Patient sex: M
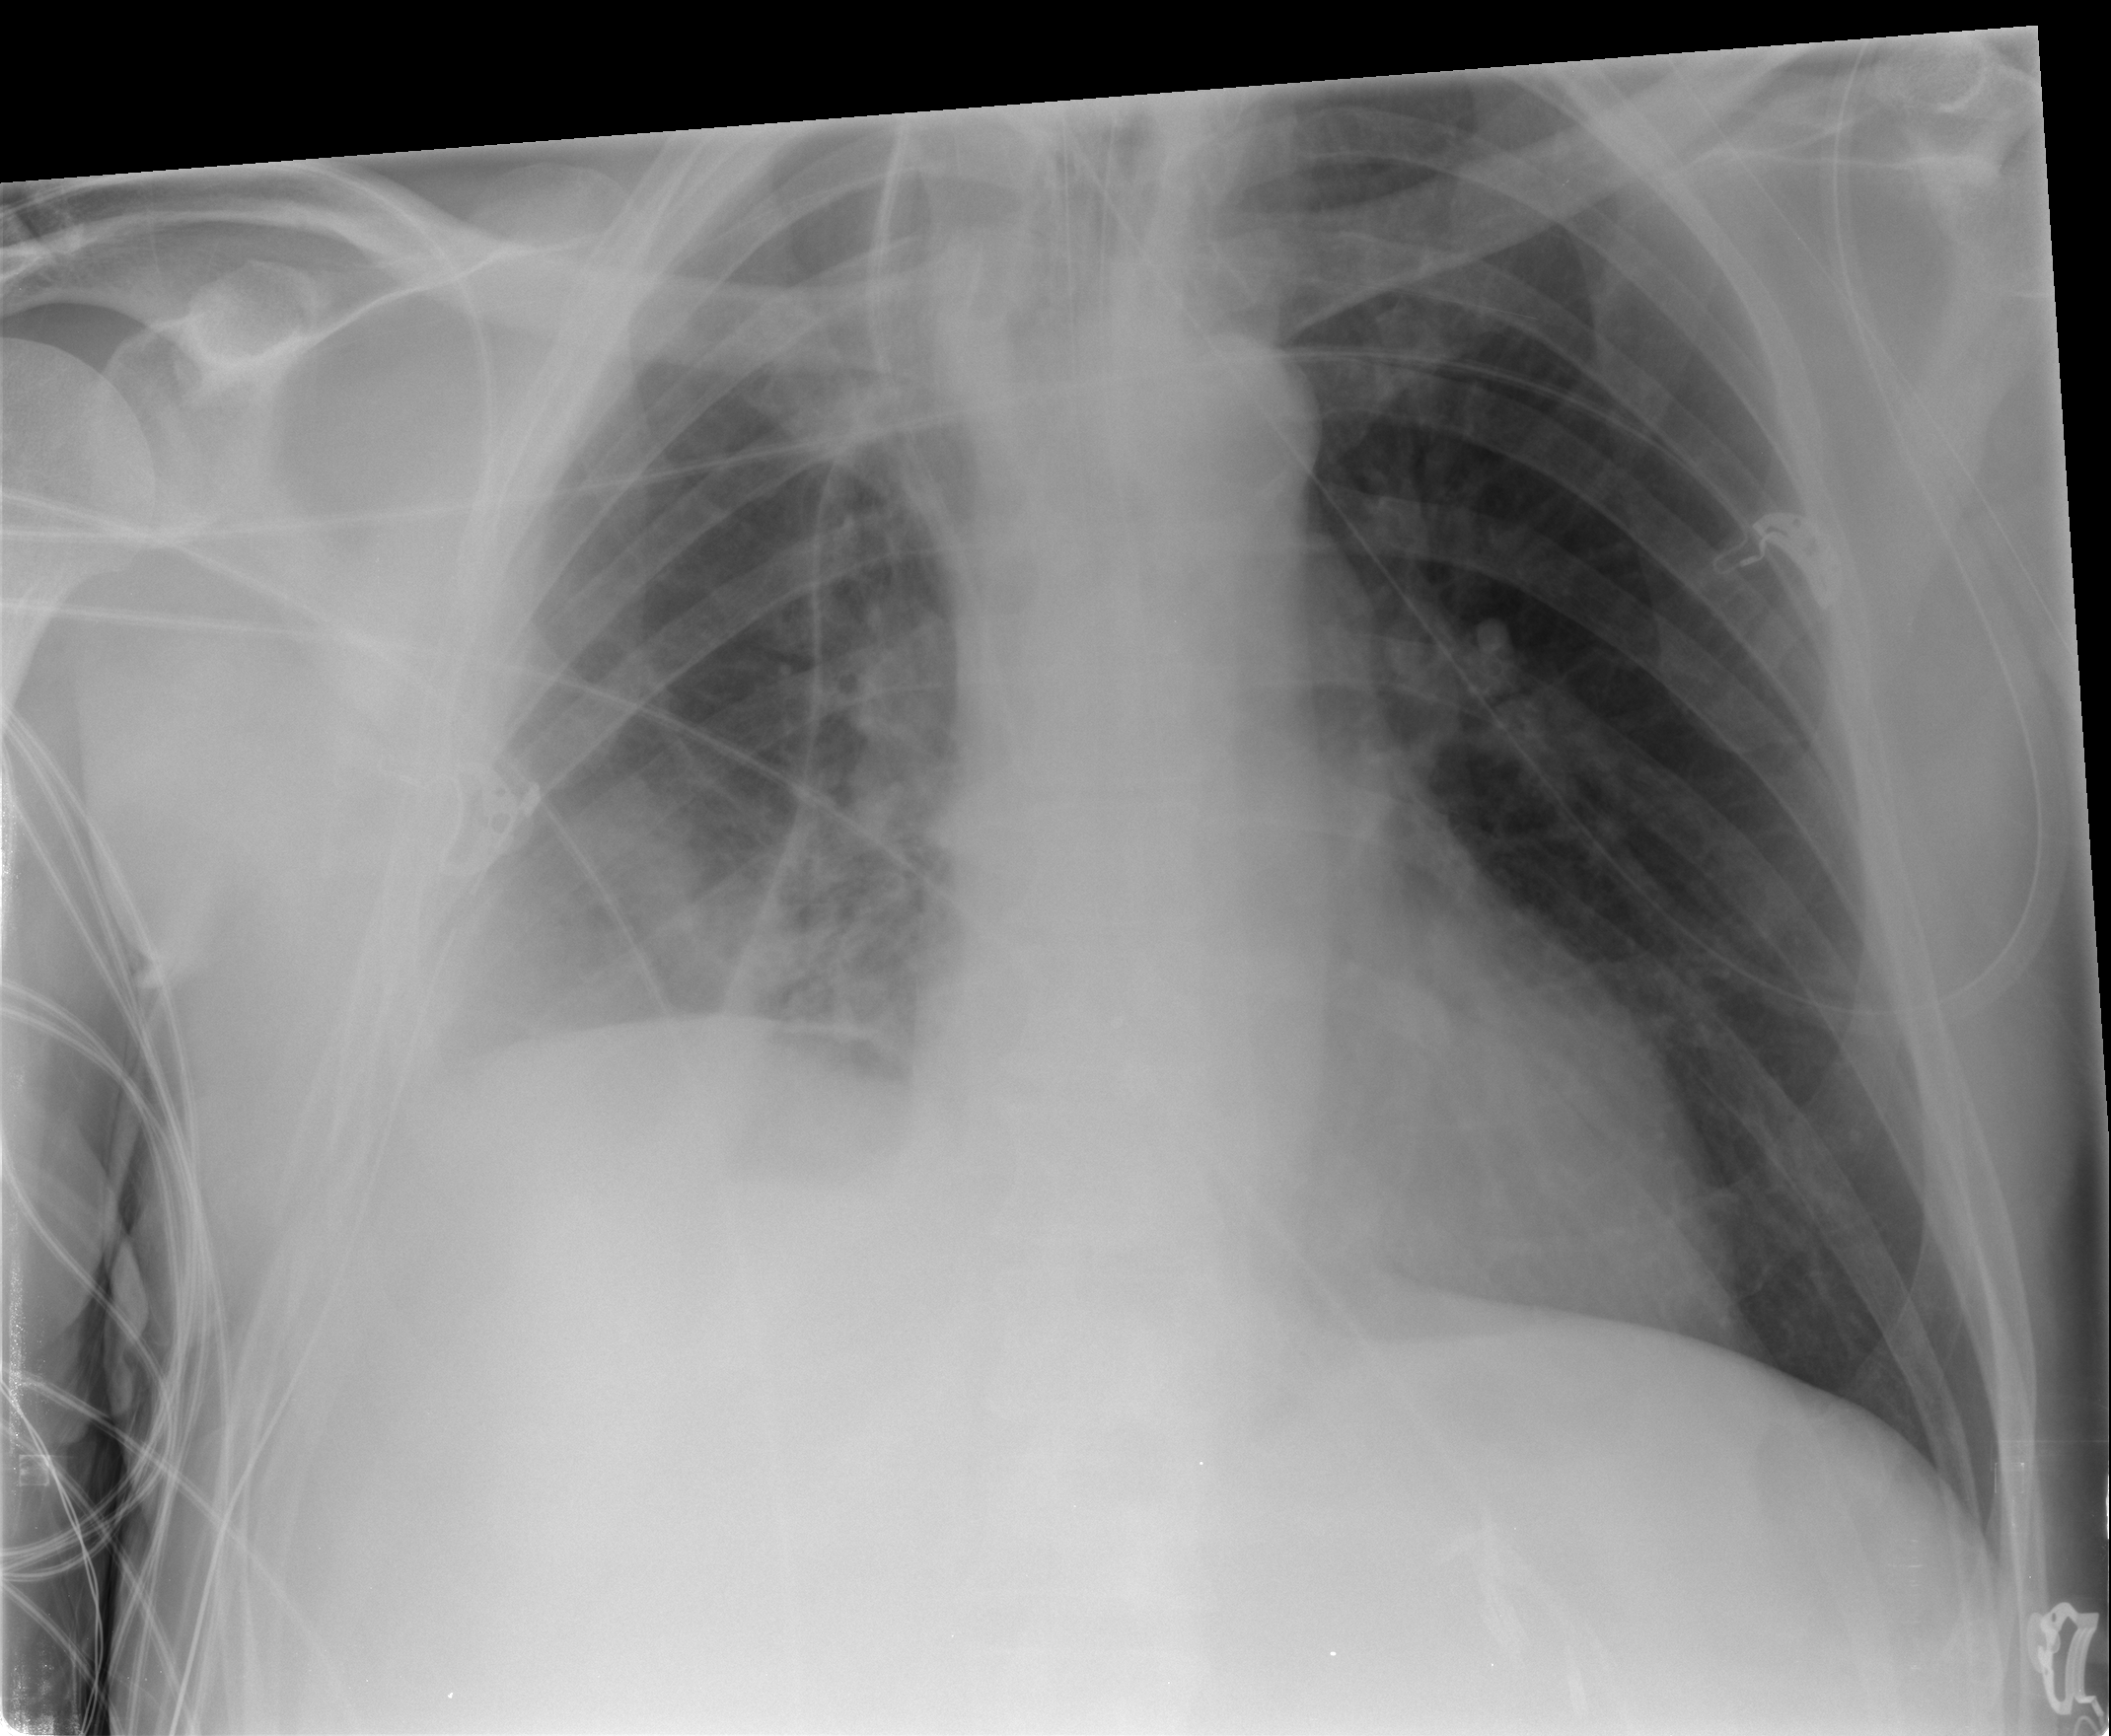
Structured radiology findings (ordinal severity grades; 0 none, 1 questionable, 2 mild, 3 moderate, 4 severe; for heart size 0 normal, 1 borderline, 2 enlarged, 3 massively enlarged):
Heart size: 1
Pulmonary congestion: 0
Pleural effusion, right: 2
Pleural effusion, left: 0
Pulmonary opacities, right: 2
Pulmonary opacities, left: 0
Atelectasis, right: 2
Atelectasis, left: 0